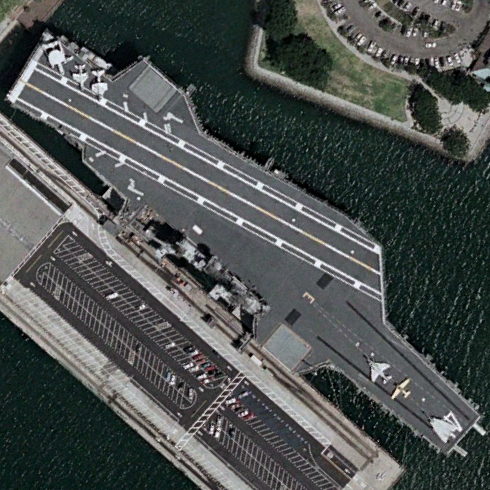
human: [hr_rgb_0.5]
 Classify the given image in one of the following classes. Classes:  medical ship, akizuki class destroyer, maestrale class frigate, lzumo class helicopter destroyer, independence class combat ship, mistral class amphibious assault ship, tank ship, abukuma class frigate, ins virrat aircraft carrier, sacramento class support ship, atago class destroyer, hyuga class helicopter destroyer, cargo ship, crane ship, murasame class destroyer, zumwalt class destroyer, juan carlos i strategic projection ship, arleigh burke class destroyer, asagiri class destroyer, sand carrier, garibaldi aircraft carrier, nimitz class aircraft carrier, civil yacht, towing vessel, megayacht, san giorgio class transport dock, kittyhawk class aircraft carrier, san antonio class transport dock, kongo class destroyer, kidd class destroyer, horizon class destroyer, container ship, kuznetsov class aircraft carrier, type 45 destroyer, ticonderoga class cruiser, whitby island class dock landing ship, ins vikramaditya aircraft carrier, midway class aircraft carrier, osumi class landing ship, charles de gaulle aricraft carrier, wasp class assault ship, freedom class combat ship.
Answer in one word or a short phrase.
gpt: Midway class aircraft carrier